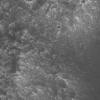
Atmospheric dust classification: not_dusty